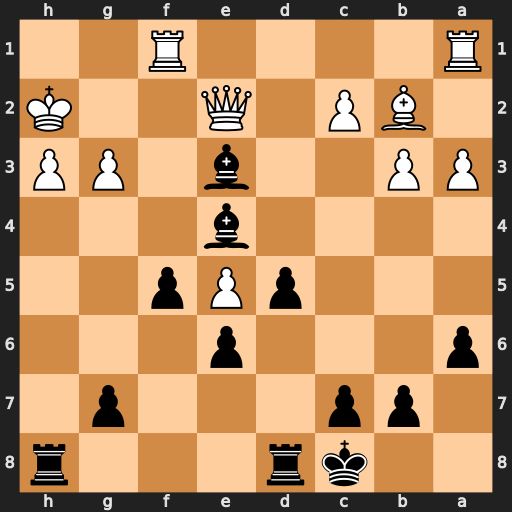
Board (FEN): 2kr3r/1pp3p1/p3p3/3pPp2/4b3/PP2b1PP/1BP1Q2K/R4R2
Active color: b
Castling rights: -
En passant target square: -
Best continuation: Rxh3+ Kxh3 Rh8+ Qh5 Rxh5#